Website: home-depot
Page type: address-validator
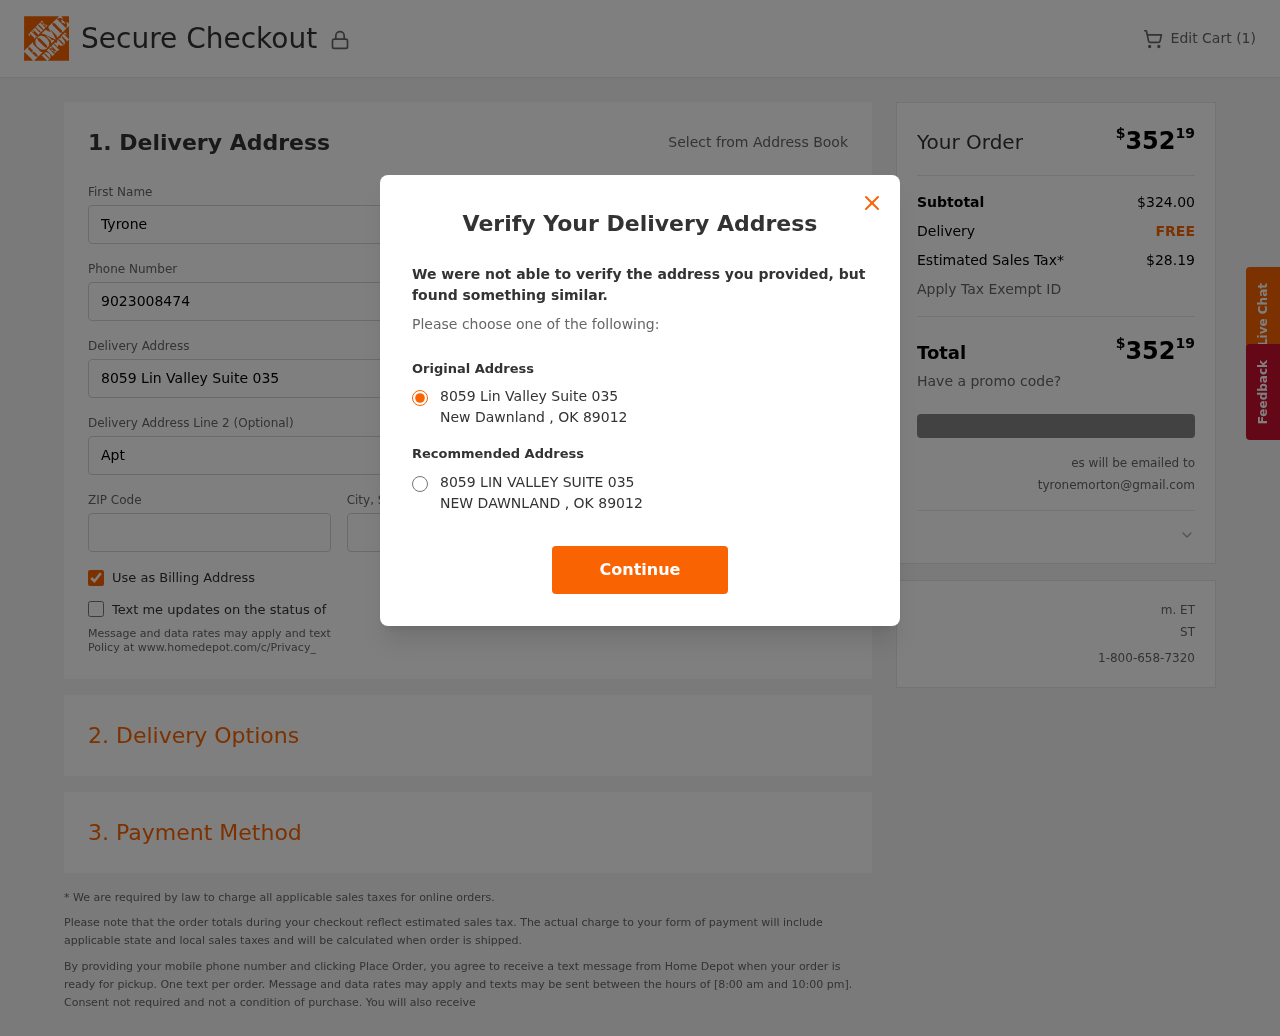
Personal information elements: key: PII_CITY
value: New Dawnland
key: PII_EMAIL
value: tyronemorton@gmail.com
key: PII_POSTCODE
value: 89012
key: PII_STATE_ABBR
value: OK
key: PII_STREET
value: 8059 Lin Valley Suite 035
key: PII_FIRSTNAME
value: Tyrone
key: PII_LASTNAME
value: Morton
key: PII_PHONE
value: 9023008474
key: PII_STREET2
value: Apt. 028
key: PII_CITY_STATE
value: New Dawnland, OK
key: PII_STREET_ALT
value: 8059 LIN VALLEY SUITE 035
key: PII_CITY_ALT
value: NEW DAWNLAND
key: PII_STATE_ABBR2
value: OK
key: PII_POSTCODE_FULL
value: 89012
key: PII_POSTCODE_NUMERIC
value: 89012
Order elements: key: ORDER_NUM_ITEMS
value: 1
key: ORDER_TOTAL
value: $35219
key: ORDER_SUBTOTAL
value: $324.00
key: ORDER_SHIPPING_COST
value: FREE
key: ORDER_TAX
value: $28.19